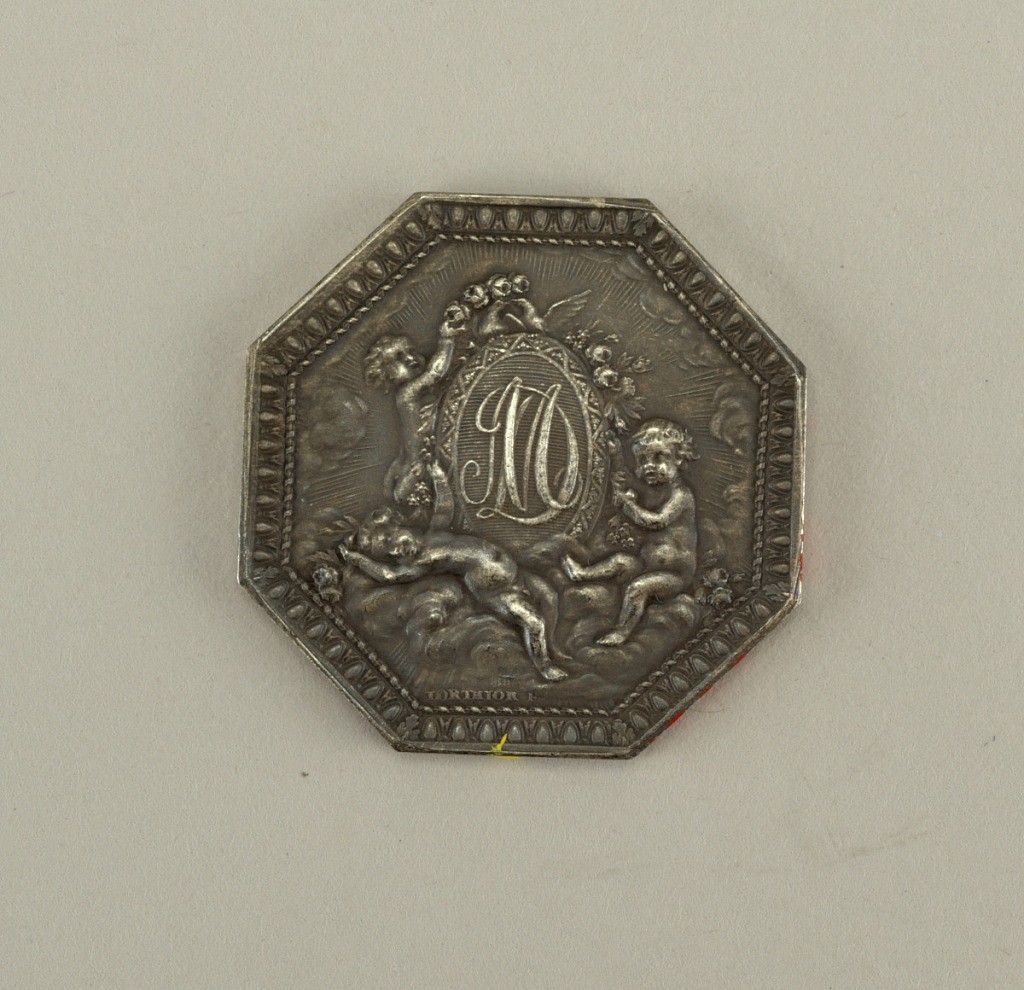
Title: Medal
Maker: Pierre Joseph Lorthior, French, 1733 - 1813
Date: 1733–1800
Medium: Cast silver
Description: Octagonal. Crowned united arms. Reverse: three cupids holding shield with mongram M.D.